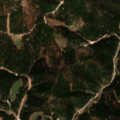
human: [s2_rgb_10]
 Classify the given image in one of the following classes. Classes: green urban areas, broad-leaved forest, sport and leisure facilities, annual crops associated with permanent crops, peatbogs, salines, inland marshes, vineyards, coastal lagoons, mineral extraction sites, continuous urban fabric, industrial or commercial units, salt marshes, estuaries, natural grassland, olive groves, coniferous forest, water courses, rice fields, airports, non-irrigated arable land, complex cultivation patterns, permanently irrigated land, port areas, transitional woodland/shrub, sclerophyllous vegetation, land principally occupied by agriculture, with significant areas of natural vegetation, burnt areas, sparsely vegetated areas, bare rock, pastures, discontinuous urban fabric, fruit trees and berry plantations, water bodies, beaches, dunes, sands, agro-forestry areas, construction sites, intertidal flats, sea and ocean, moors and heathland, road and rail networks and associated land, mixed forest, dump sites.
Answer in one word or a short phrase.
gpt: pastures, coniferous forest, mixed forest